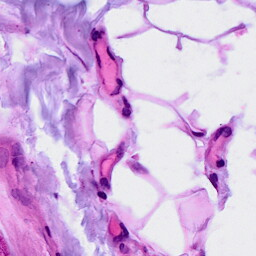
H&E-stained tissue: Breast